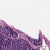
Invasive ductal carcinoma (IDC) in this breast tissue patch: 0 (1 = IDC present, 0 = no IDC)